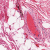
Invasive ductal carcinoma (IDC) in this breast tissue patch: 0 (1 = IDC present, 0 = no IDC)